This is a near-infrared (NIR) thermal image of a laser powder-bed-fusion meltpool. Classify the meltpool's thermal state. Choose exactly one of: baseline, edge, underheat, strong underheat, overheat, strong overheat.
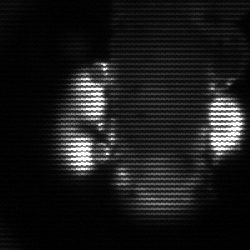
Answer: strong underheat